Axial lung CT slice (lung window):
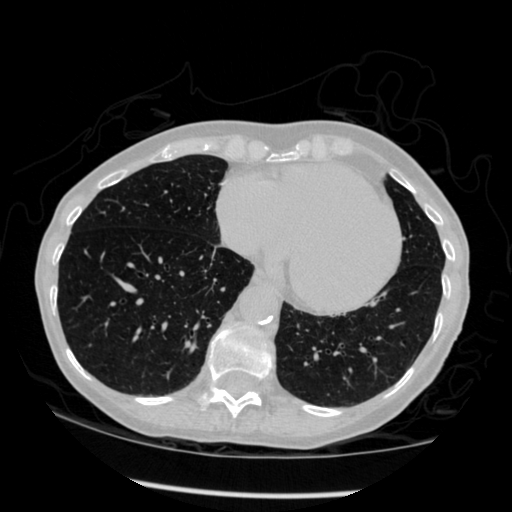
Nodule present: no